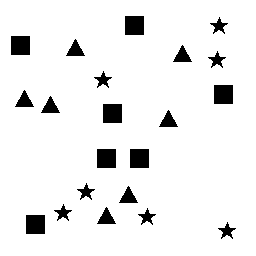
Squares: 7
Triangles: 7
Stars: 7
Total shapes: 21